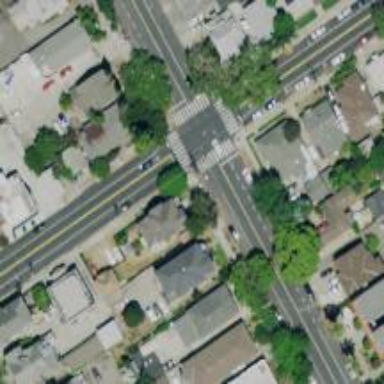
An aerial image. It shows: Solid stop line on the road.